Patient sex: M
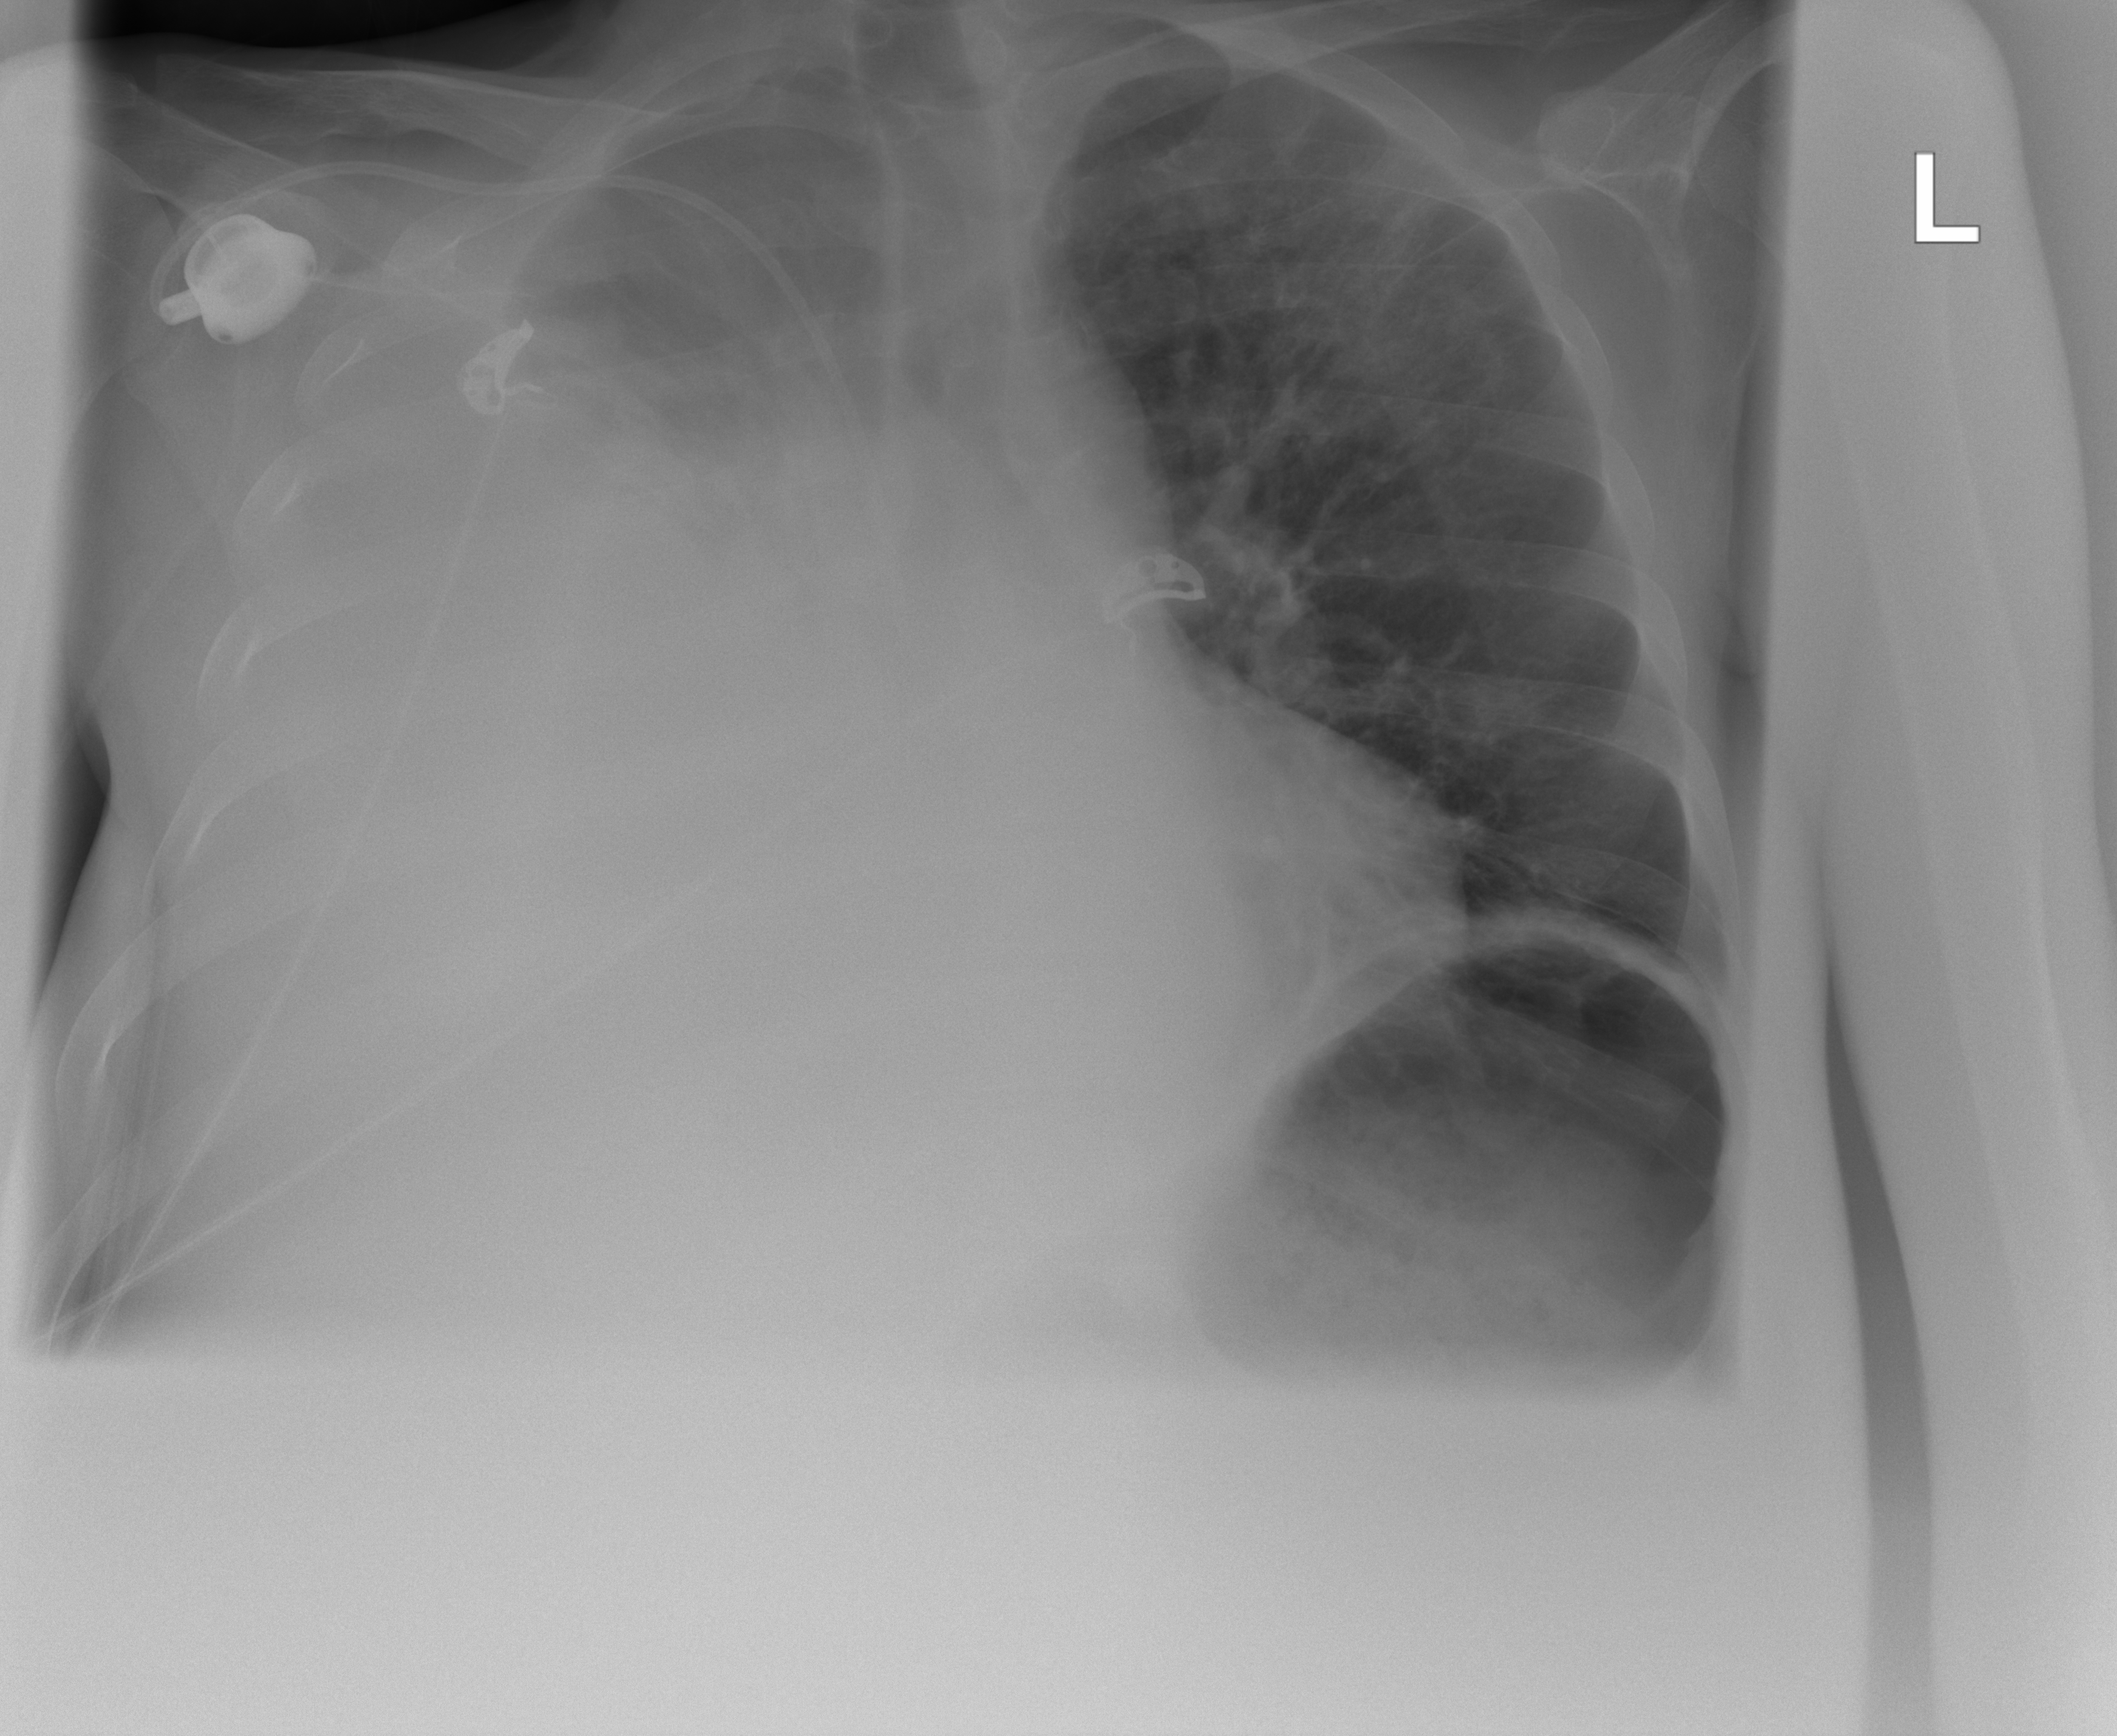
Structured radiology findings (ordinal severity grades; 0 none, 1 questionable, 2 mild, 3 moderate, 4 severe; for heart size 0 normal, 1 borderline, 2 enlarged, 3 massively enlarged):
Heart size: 0
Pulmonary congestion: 0
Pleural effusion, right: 3
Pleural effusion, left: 0
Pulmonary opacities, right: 0
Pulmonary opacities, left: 2
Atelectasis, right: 3
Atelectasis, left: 0